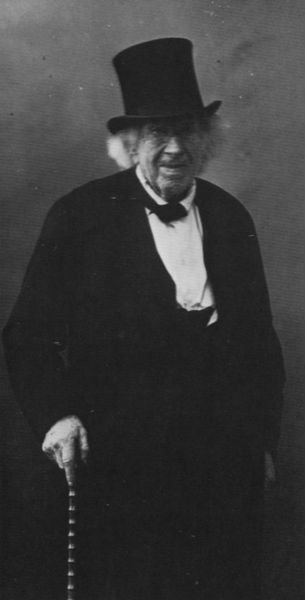
Titel: Eugène Chevreul (1786-1889), Chemiker
Künstler: Atelier Nadar
Institution: unbekannt
Schlagwörter: dunkel, hand, mann, schatten, weiß, zola, grau, hell, hintergrund, holz, hut, licht, mund, nase, schwarz, stützen, vordergrund, blick, zylinder, alt, anzug, hemd, jacke, falten, gesicht, kragen, mensch, stehen, herr, portrait, porträt, flach, haare, frontal, kinn, stock, lächeln, alter mann, gehstock, stab, ausdruck, frack, schnurbart, gestreift, fliege, gehrock, hemdkragen, foto, fotografie, offen, alter, gestützt, scharz, brille, spazierstock, heiter, photo, gelassen, gesichtsausdruck, hosentasche, gehstab, freundlich, fotographie, noppen, zylinderhut, graue haare, schneuzer, hiolz, haarbüschel, handstock, schnurbar, zeiegfinger, zeigefingernase